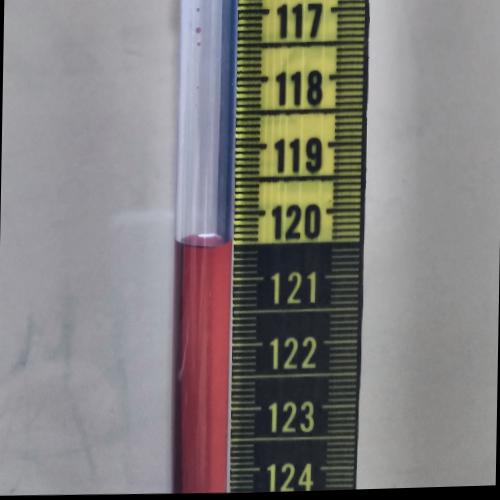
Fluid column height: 120.5 cm